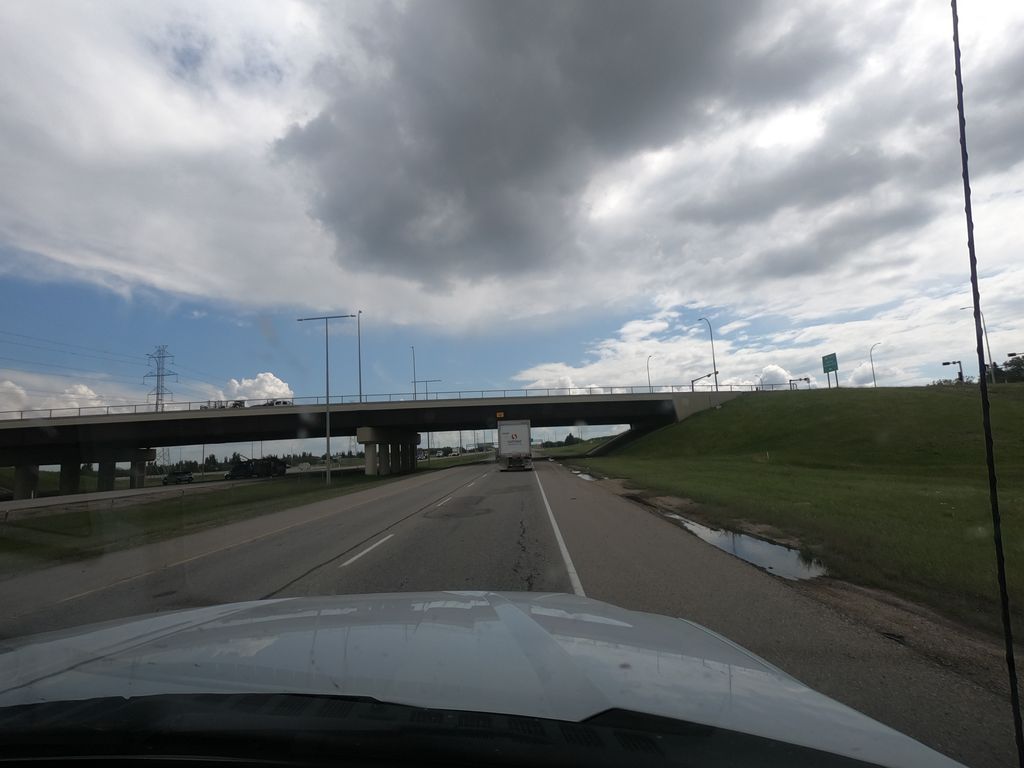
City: edmonton